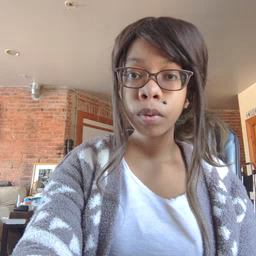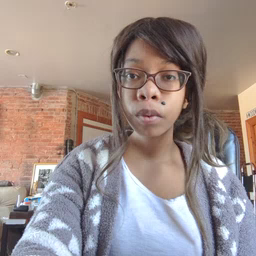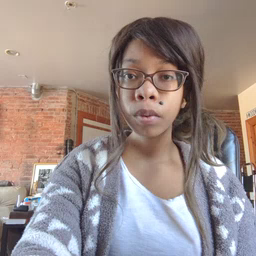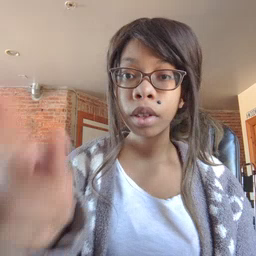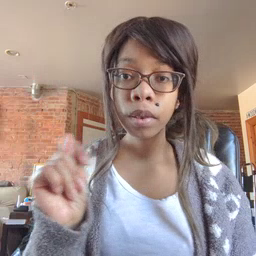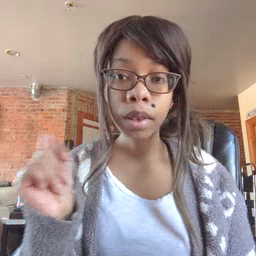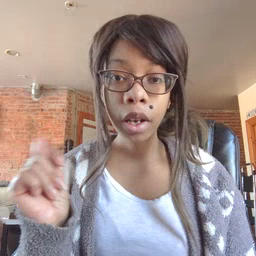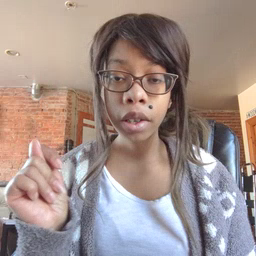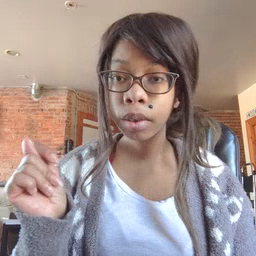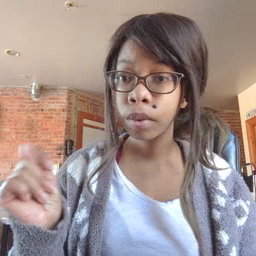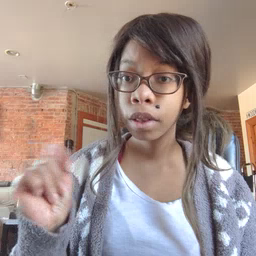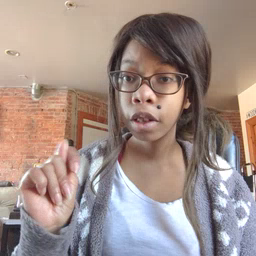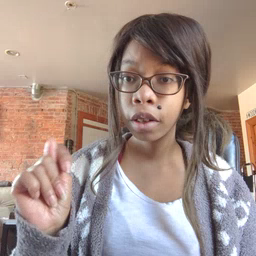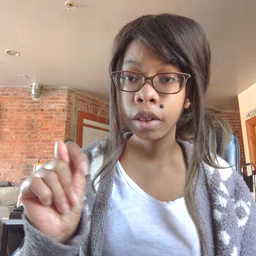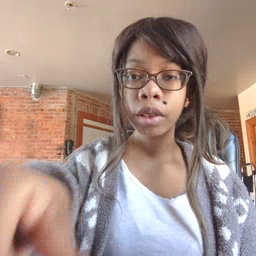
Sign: potty